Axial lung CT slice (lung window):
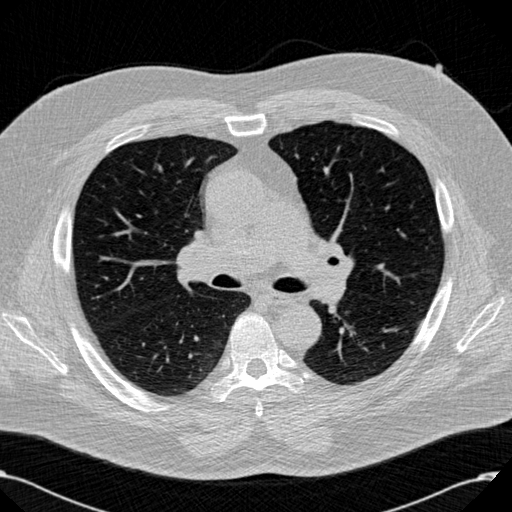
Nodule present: no